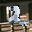
Label: 2